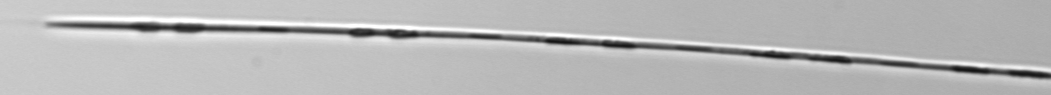
Label: Pseudo-nitzschia